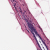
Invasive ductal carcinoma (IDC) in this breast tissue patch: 0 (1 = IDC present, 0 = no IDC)